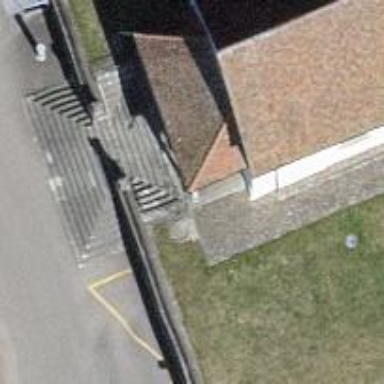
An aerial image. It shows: Road with steps.